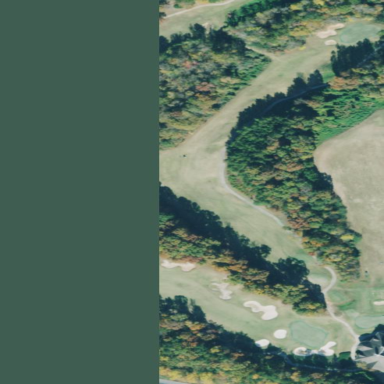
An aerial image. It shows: Golf fairway surrounded by grass.